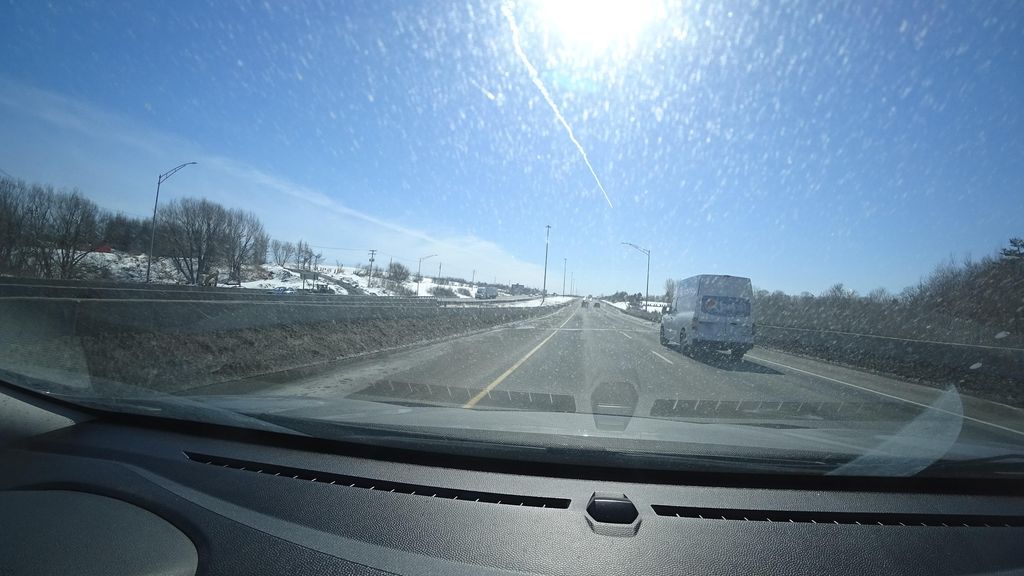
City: quebec_city